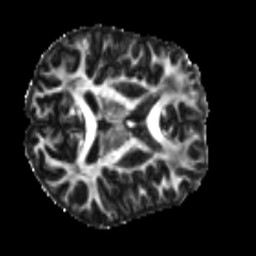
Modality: FA
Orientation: axial
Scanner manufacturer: siemens
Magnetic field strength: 3 T
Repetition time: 4 s
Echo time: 0.0594 s